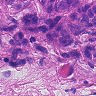
Metastatic tissue present: yes